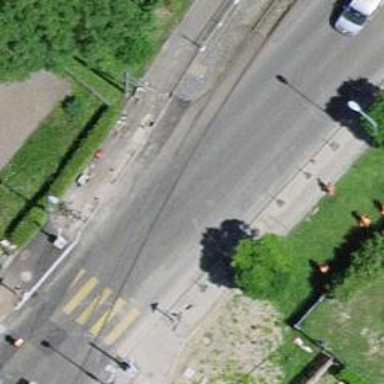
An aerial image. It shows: Narrow-gauge railway track with electrified contact line. The railway has one track.